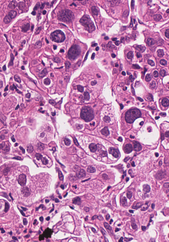
Tumor epithelial tissue: yes
Tumor-associated stroma tissue: yes
Normal tissue: no